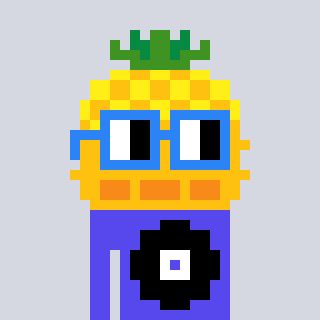
a pixel art character with square blue glasses, a pineapple-shaped head and a computerblue-colored body on a cool background